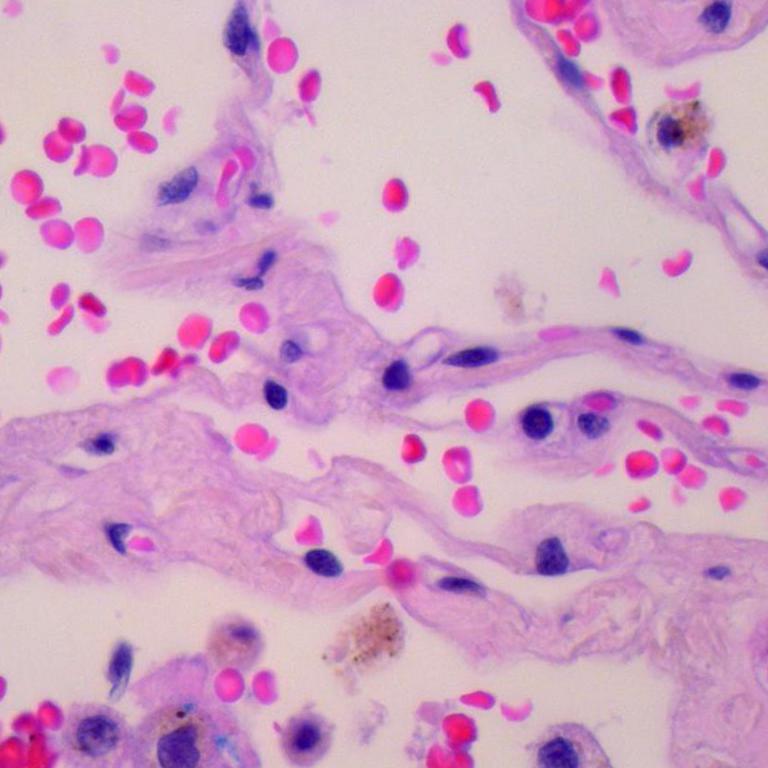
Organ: lung
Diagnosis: benign